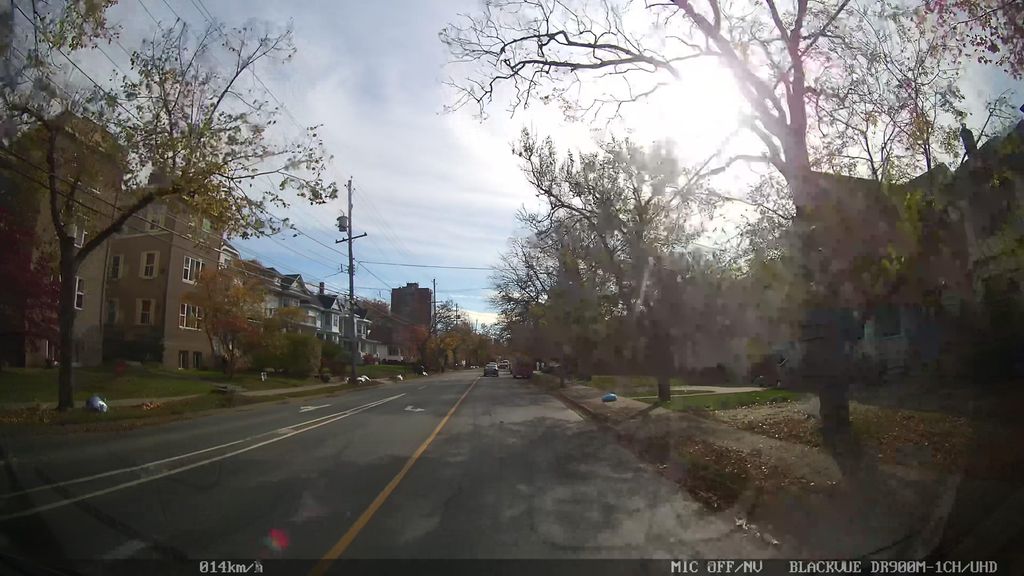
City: halifax